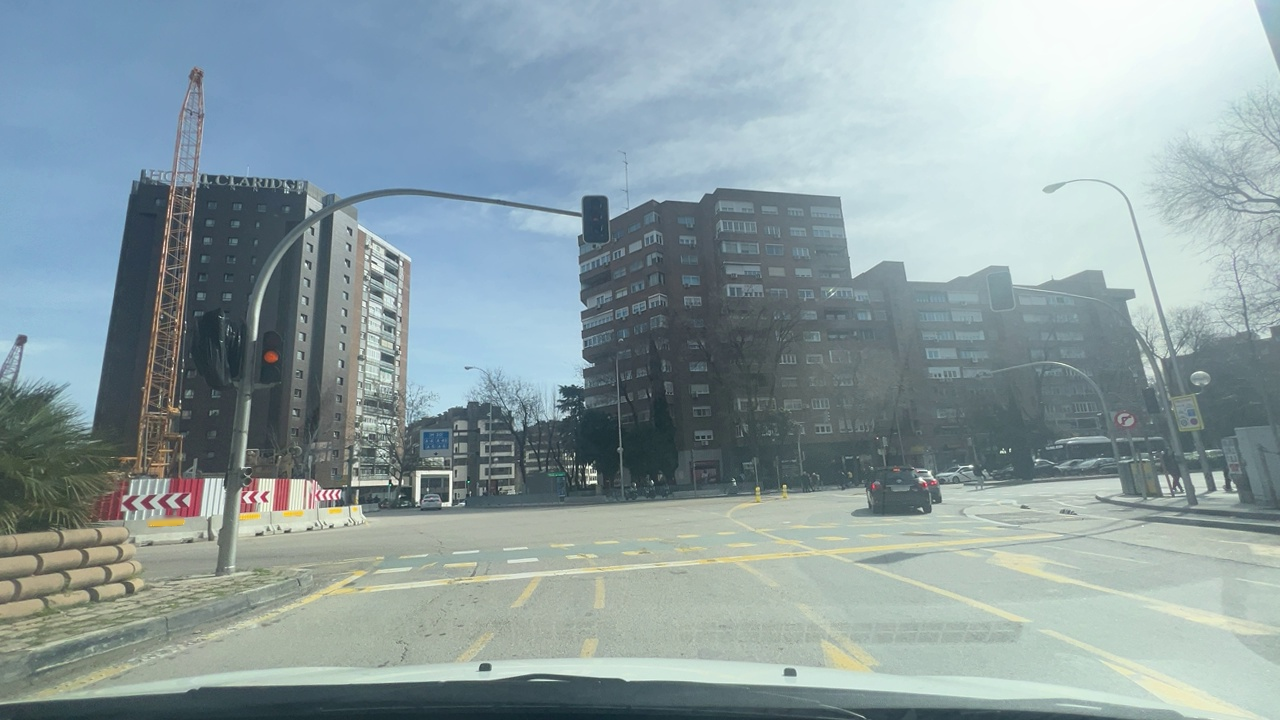
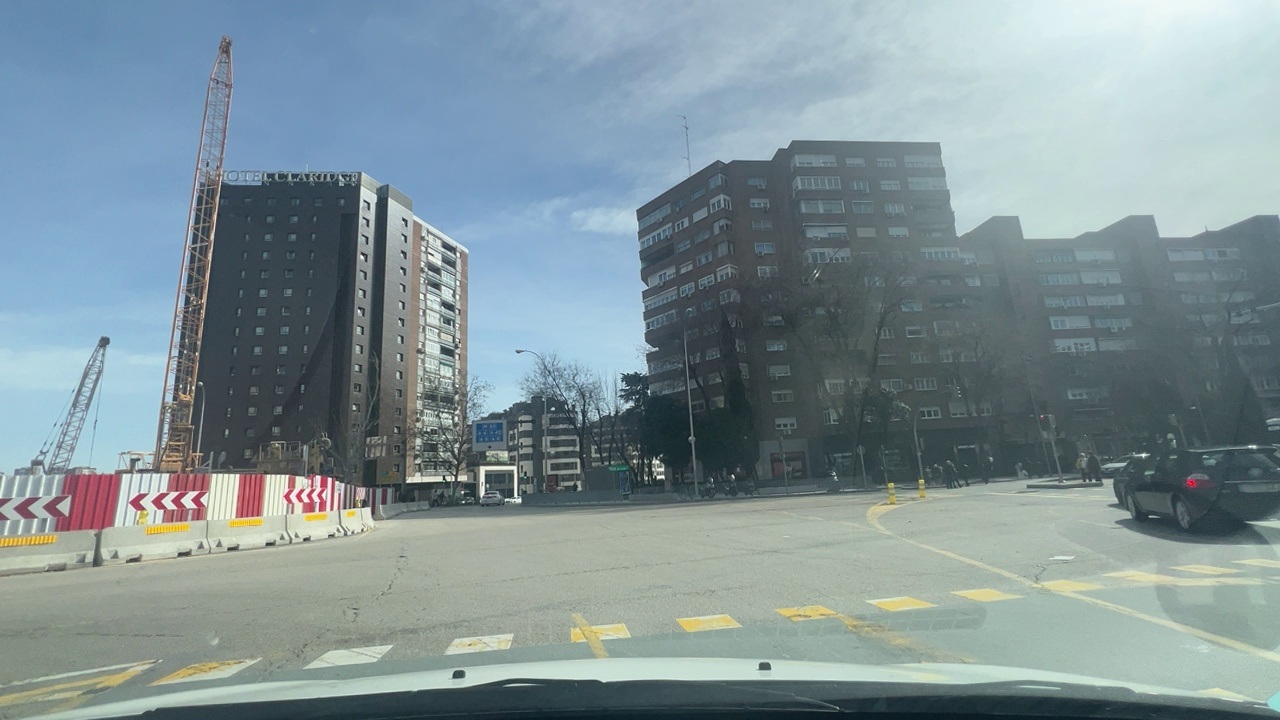
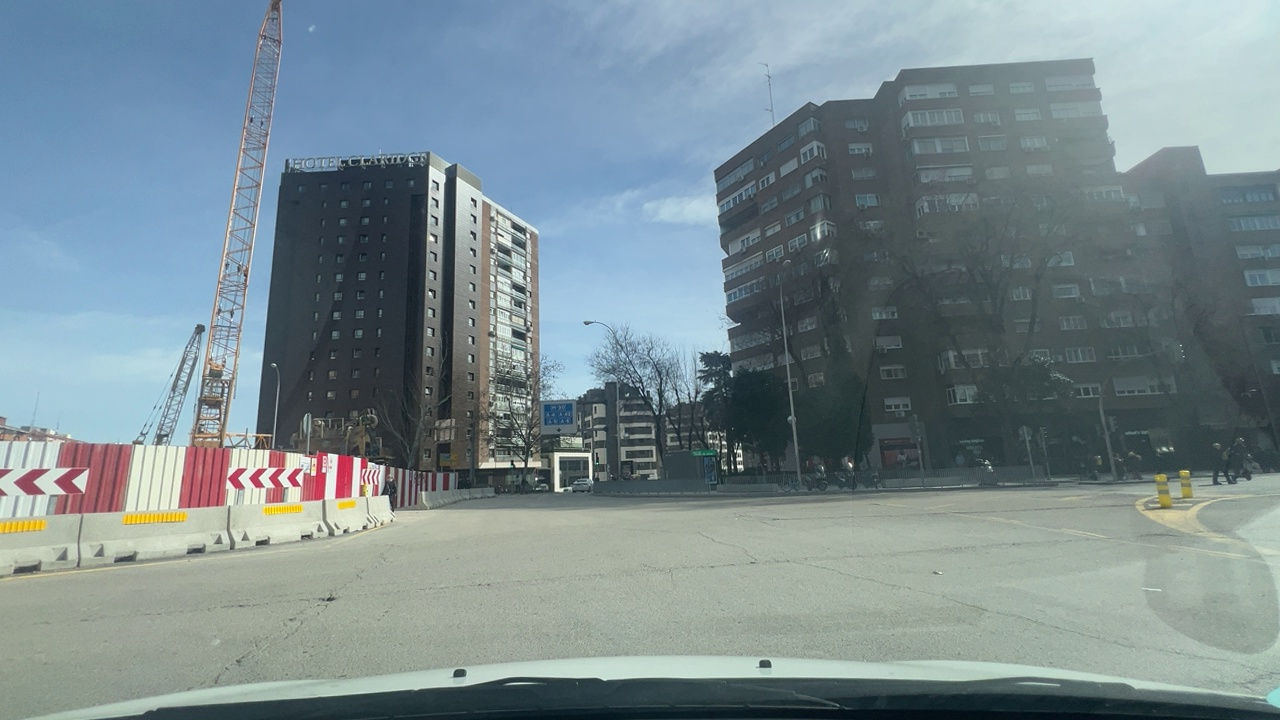
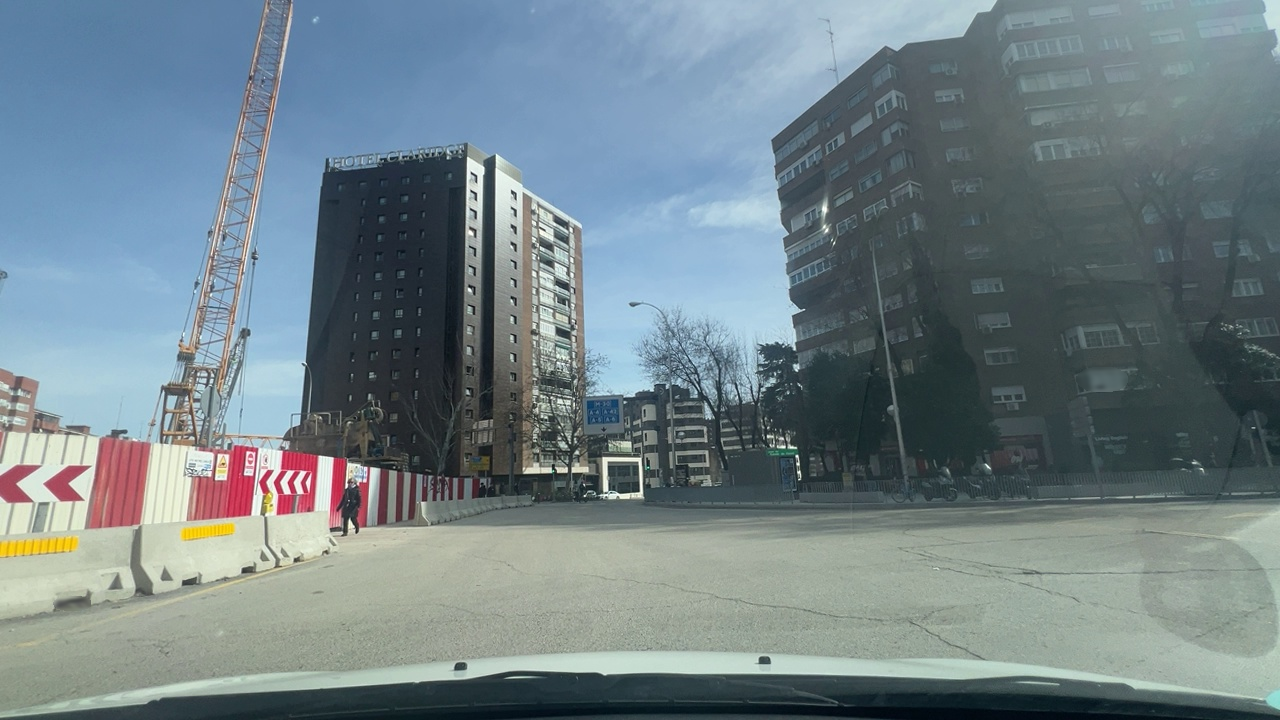
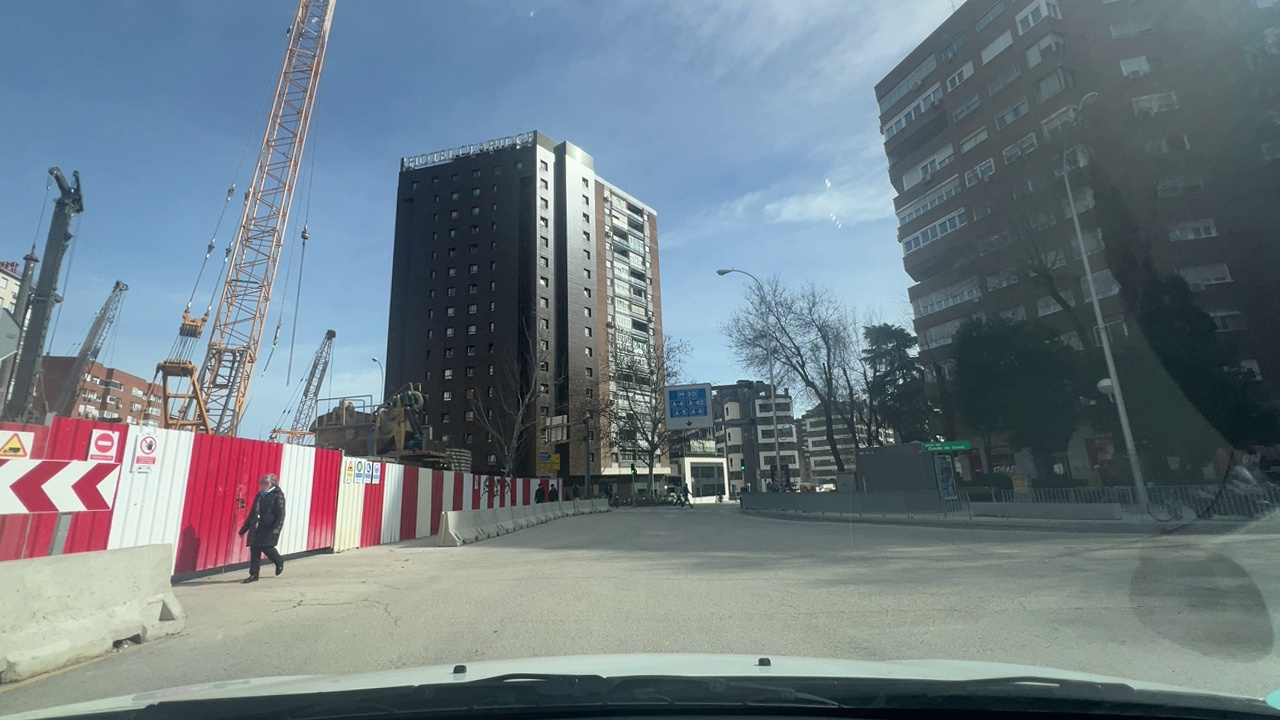
Situation: Construction site
Question: Are construction-related signs, cones, temporary signals, or closed lanes visible in the scene?
Answer: Yes
Reasoning: There are yellow lane markings on the floor together with red and white fences on the left

Situation: Construction site
Question: Are temporary yellow lane markings visible?
Answer: Yes
Reasoning: They delimit lanes and directions

Situation: Construction site
Question: Are road workers visible on or near the roadway?
Answer: No
Reasoning: There are pedestrians close to the construction site on the left side

Situation: Construction site
Question: Is the ego lane narrowed or laterally shifted due to construction elements?
Answer: No
Reasoning: It is not clear which were the ego lane markings before works but the new yellow ones are not particularly narrow

Situation: Construction site
Question: Is construction machinery or heavy equipment present near or within the roadway?
Answer: Yes
Reasoning: There are two yellow tall cranes on the left side next to the red and white fence

Situation: Construction site
Question: Is a temporary reduced speed limit sign visible in the scene?
Answer: No
Reasoning: Speed is not affected